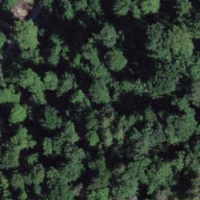
EUNIS habitat code: 53
Species observed at this site:
Allium ursinum